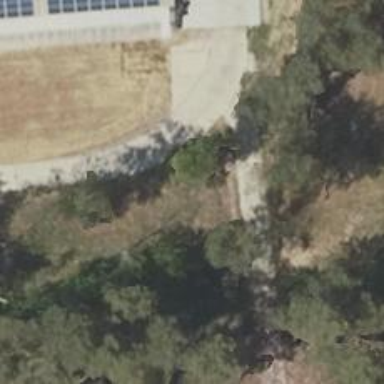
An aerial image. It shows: Concrete driveway designated as service road.